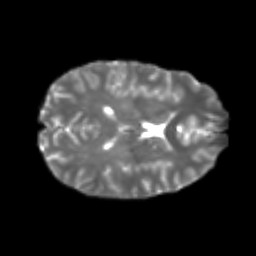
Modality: T2w
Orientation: axial
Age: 22
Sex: male
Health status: healthy
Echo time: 0.074 s